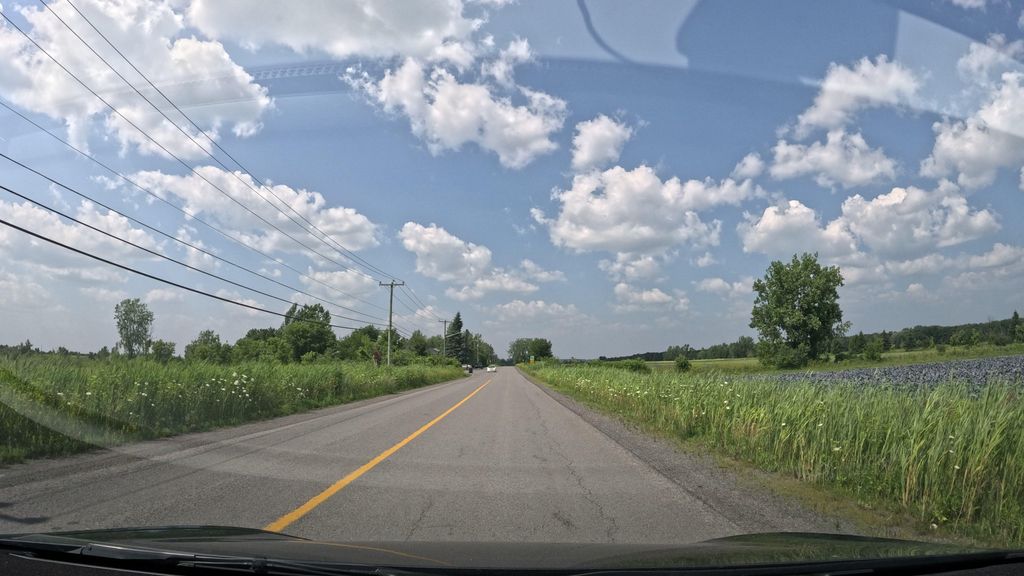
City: montreal